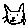
Label: cat